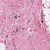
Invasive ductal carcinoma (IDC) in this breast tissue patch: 0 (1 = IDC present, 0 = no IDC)